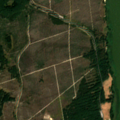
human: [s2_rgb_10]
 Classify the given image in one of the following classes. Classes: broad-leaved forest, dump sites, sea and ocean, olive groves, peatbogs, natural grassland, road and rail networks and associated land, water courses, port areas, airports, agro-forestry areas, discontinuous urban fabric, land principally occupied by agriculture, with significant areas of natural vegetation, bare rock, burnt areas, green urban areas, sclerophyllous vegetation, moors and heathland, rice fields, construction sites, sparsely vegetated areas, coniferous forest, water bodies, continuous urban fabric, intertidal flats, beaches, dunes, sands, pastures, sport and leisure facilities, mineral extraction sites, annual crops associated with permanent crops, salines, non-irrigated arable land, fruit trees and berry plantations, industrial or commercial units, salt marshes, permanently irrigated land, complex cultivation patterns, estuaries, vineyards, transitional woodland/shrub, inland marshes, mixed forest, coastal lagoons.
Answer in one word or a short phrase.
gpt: coniferous forest, mixed forest, transitional woodland/shrub, coastal lagoons